Question: I have data that is an array of '(date, start, stop)' tuples, where start and stop are minutes in the day '[0, 1440]', so 1 a.m. is represented as 60. I would like to plot rectangles, where each rectangle is horizontally aligned to the date and the height is the start and stop times. This is what I've got, which is close but has a couple errors (which errors are my question):

1. I want my rectangles to be as wide as a date column, but that's not quite what I'm seeing. In particular, my call to x_scale.rangeBand() is giving me something wider than the column. (Note the horizontal overlap.) The - .5 * x_scale.rangeBand()) is meant to center the rectangles.
2. I'd like to indicate times rather than minutes on the y-axis, but the commented calls to Ticks() and TickValues() do not do it at all.
Pointers much appreciated.
This is the code that generates this:
'''
<!DOCTYPE html>
<html>
<head>
<meta charset="utf-8">
<title>D3 Page Template</title>
<script type="text/javascript" src="d3.js"></script>
<style>
.d3-canvas { background-color: #F1EEFF; }
.icongray { fill: #5B5852; }
.axis path,
.axis line {
fill: none;
stroke: black;
shape-rendering: crispEdges;
}
</style>
</head>
<body>
<script type="text/javascript">
var data = [{"date": new Date("2015-01-01"), "start": 0, "end": 60},
{"date": new Date("2015-01-02"), "start": 720, "end": 780},
{"date": new Date("2015-01-03"), "start": 1300, "end": 1440}]
var do_the_plot = function(width, height) {
margin = {"left": 45, "right": 25, "top": 25, "bottom": 25};
image_width = width - margin.left - margin.right;
image_height = height - margin.top - margin.bottom;
svg = setup_svg(width, height);
draw_it(svg);
}
log_int = function(label, the_int) {
console.log(label, the_int);
return the_int;
}
minutes_in_day = 1440;
// Set up an svg element for us. Return it.
setup_svg = function(width, height) {
num_days = 3
canvas = d3.select("body")
.append("svg")
.attr({"width": width,
"height": height,
"class": "d3-canvas",
});
inside = canvas.append("g")
.attr({"transform": "translate(" + margin.left + "," + margin.top + ")"
})
return inside;
}
// Draw some rectangles representing reading sessions.
draw_it = function(svg, reading_sessions) {
// Assume data is a list of {day, start, stop}, day an int
// (zero-based, days since start), start and stop minutes (int).
x_scale = d3.scale.ordinal()
//.domain([0, num_days])
.domain([new Date("2015-01-01"), new Date("2015-01-03")]) // Use from data.
.rangeRoundBands([0, image_width]);
y_scale = d3.scale.linear()
.domain([0, minutes_in_day])
.range([image_height, 0]);
h_scale = d3.scale.linear()
.domain([0, minutes_in_day])
.range([0, image_height]);
console.log("about to rect");
svg.selectAll("rect")
.data(data)
.enter()
.append("rect")
.attr({
"width": function(d) { return log_int("w", x_scale.rangeBand()); },
"height": function(d) { return log_int("h", h_scale(d.end - d.start)); },
"x": function(d) { return log_int("x", x_scale(d.date) - .5 * x_scale.rangeBand()); },
"y": function(d) { return log_int("y", y_scale(d.end)); },
"class": "icongray"
});
console.log("got rects");
var x_axis = d3.svg.axis()
.scale(x_scale)
.orient("bottom")
.tickFormat(d3.time.format("%d-%m"));
svg.append("g")
.attr({"class": "axis",
"transform": "translate(0, " + image_height + ")",
})
.call(x_axis);
var y_axis = d3.svg.axis()
.scale(y_scale)
//.ticks([0, 180, 360, 540, 720, 900, 1080, 1260, 1440])
//.tickValues(["midnight", "3:00", "6:00", "9:00", "noon", "15:00", "18:00", "21:00", "midnight"])
.orient("left");
svg.append("g")
.attr({"class": "axis"})
.call(y_axis);
}
do_the_plot(300, 300);
</script>
</body>
</html>
'''
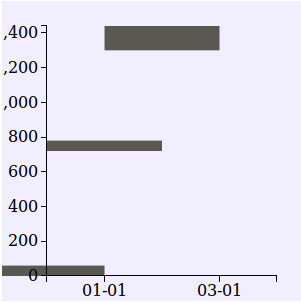
Answer: 1. I want my rectangles to be as wide as a date column ....The problem was because you had given domain as if it were range. domain will have all the values. Your code on x axis:
'''
.domain([new Date("2015-01-01"), new Date("2015-01-03")])
// should have been this.. it will give an array of all dates in data
.domain(data.map(function (d) {return d.date;}))
'''
1. I'd like to indicate times rather than minutes on the y-axis .... tick values will not help tick format will help. So on your Y axis do:
'''
//y tick values
var y_values = [0, 180, 360, 540, 720, 900, 1080, 1260, 1440]
//y tick display for its corresponding values
var y_display = ["midnight", "3:00", "6:00", "9:00", "noon", "15:00", "18:00", "21:00", "midnight"]
.tickValues(y_values)
.tickFormat(function (d) {
var index = y_values.indexOf(d)
return y_display[index];
})
'''
Full corrected code here: <URL>